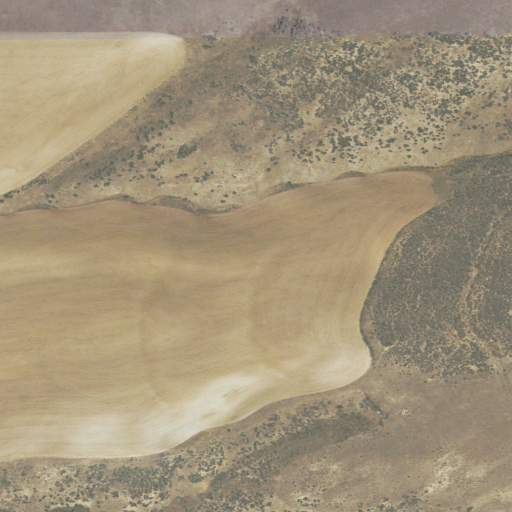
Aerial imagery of plain(s) in Utah named Washboards containing shrub, pasture, and cultivated crops